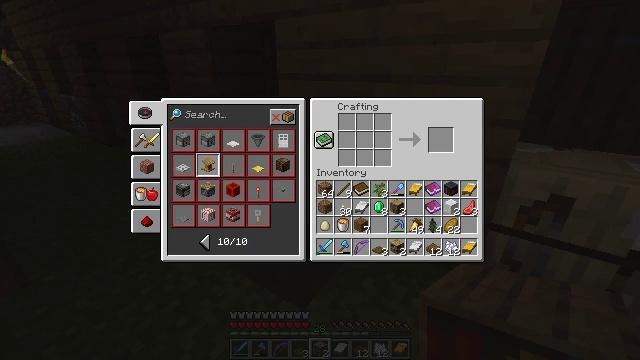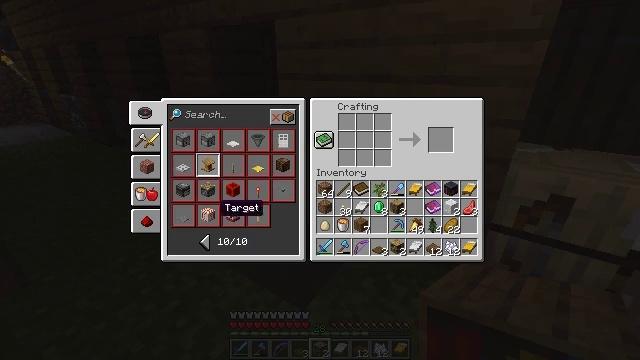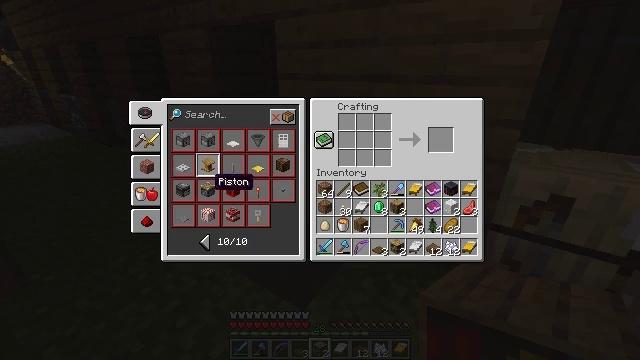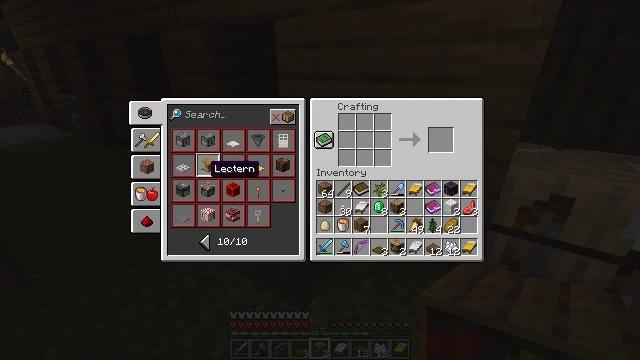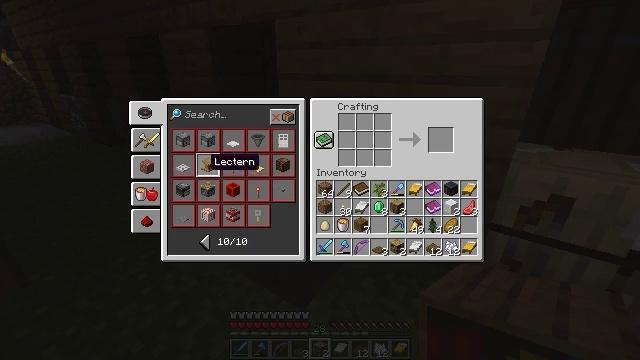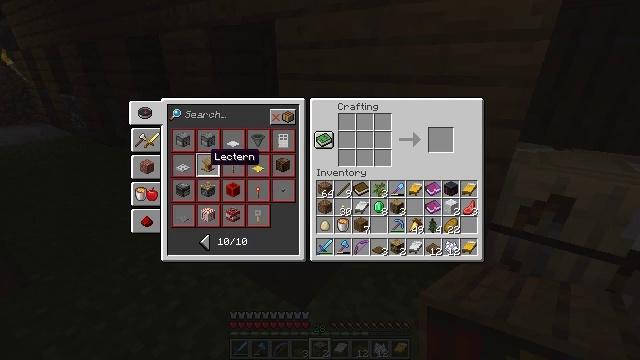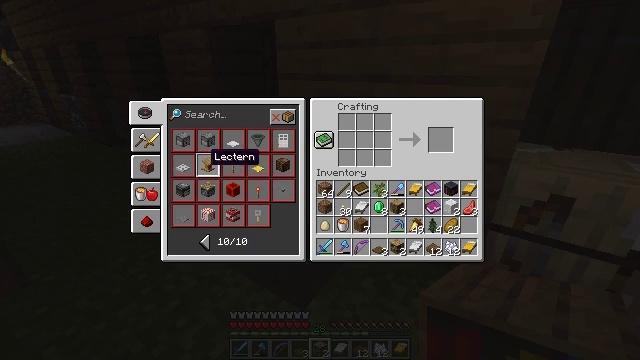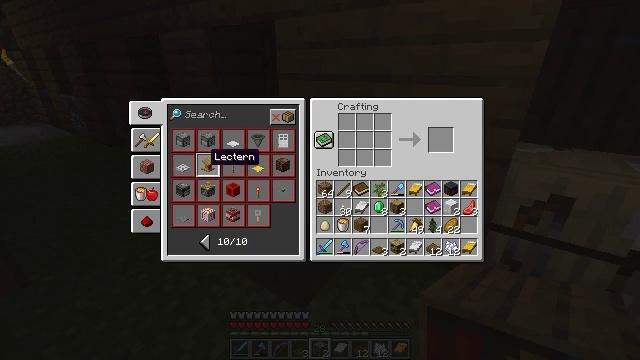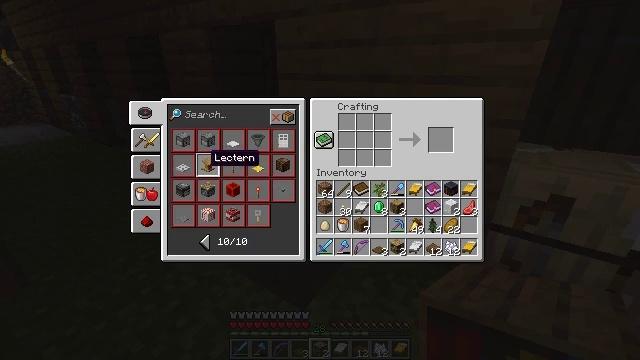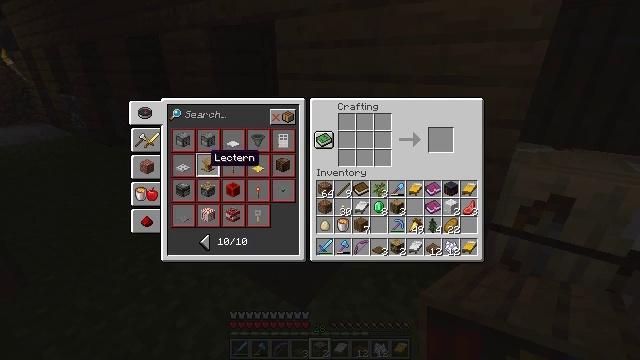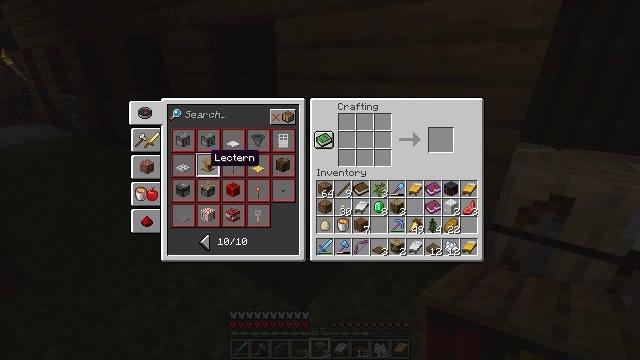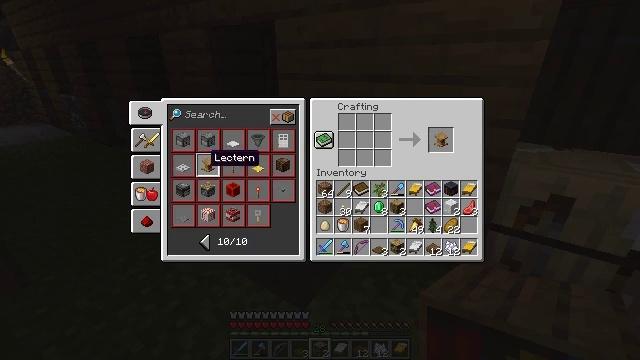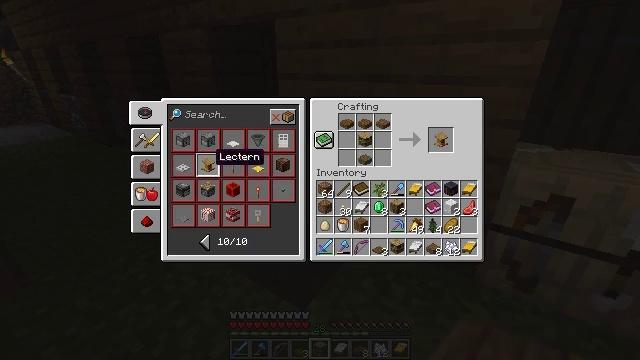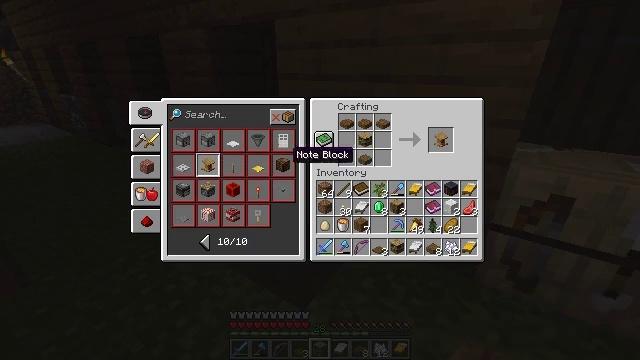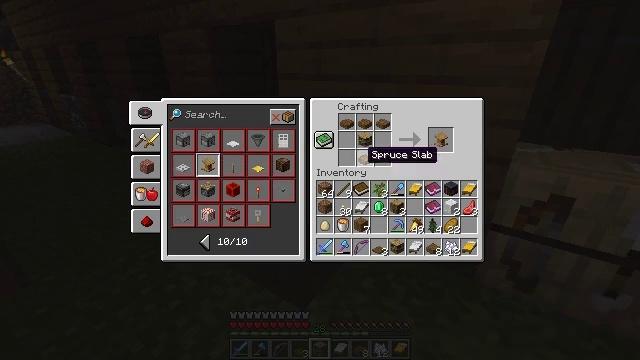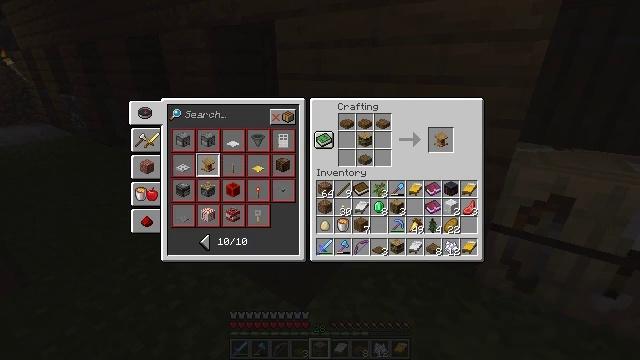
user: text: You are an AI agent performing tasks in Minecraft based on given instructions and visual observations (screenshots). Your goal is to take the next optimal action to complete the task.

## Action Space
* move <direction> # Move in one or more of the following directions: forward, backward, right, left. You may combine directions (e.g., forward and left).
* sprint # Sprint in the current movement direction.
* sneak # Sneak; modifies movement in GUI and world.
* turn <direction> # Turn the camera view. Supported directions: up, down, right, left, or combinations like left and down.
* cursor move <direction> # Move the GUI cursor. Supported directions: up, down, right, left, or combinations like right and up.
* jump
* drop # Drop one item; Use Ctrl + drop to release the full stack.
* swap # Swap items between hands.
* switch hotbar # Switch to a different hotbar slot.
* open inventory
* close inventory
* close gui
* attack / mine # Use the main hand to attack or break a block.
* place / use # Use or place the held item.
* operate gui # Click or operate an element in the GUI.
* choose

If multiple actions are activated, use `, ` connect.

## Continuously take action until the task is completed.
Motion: motion action
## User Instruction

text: Craft a lectern.
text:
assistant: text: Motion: cursor move left and up
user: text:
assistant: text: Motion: cursor move up
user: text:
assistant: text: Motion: cursor move up
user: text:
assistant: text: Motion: no_op
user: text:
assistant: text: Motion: no_op
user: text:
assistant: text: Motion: operate gui
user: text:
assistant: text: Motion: operate gui
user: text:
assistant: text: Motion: operate gui
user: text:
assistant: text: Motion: no_op
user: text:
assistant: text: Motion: no_op
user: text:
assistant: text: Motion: no_op
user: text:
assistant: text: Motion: no_op
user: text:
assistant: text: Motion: cursor move right
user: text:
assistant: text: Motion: cursor move right
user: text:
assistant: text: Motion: cursor move right
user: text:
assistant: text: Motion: no_op
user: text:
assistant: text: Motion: cursor move right
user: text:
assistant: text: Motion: no_op
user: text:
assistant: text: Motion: no_op
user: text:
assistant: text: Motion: cursor move left and up
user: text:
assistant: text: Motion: cursor move left and down
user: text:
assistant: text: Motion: cursor move left and down
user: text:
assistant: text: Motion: cursor move left
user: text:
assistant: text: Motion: cursor move left
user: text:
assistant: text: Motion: no_op
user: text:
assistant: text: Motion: cursor move left
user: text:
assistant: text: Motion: no_op
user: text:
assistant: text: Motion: cursor move left
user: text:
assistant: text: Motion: no_op
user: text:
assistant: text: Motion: no_op